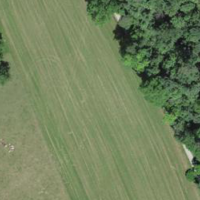
EUNIS habitat code: 52
Species observed at this site:
Euphorbia cyparissias